【题型】解答题　【知识点】平面几何　【难度】easy
已知 $\odot O$ 的圆心在 $BC$ 上，$AC$、$AB$ 分别为 $\odot O$ 的切线，切点分别为C 、$D$, $\odot O$ 交 $BC$ 另一点 E。

(1) 求证：$DE \parallel AO$；

(2) 若 $AC=6$，$AB=10$，求 $DE$ 的长。
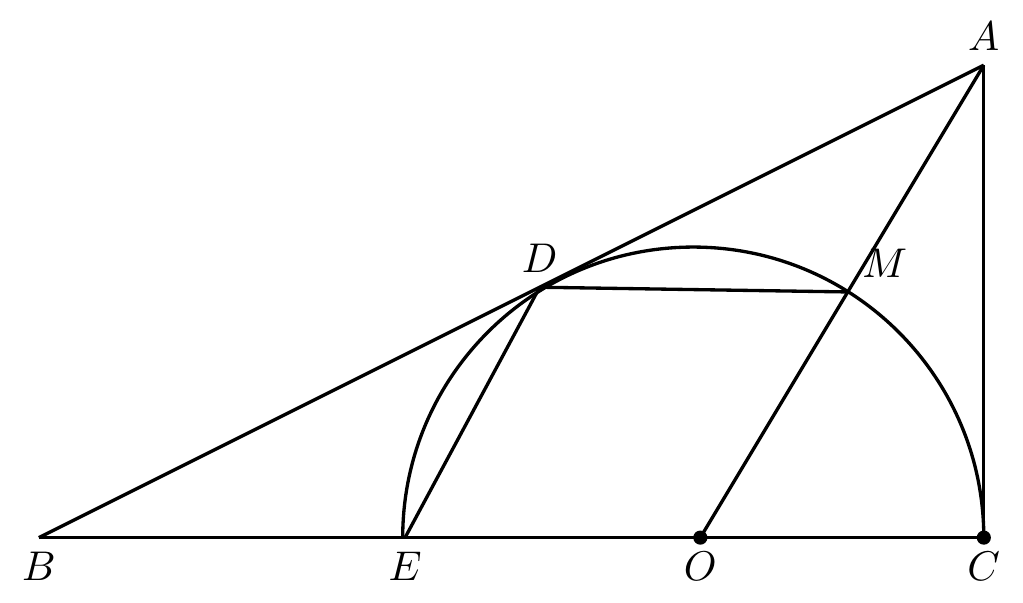
【解答】
(1) 证明：连接 $OD$，

$\because AC$、$AB$ 分别为 $\odot O$ 的切线，

$\therefore AC = AD$，$\angle OCA = \angle ODA = 90^\circ$，

在 $Rt\triangle OAC$ 和 $Rt\triangle OAD$ 中，

$\begin{cases}
OA = OA \\
AC = AD
\end{cases}$

$\therefore Rt\triangle OAC \cong Rt\triangle OAD$ (HL),

$\therefore \angle AOC = \angle AOD$,

$\because OD = OE$,

$\therefore \angle ODE = \angle OED$,

$\because \angle COD = \angle ODE + \angle OED$,

$\therefore \angle AOC = \angle OED$,

$\therefore DE \parallel AO$；

（2）解：在 $Rt\triangle ABC$ 中，

$\because AC = 6$，$AB = 10$，

$\therefore$ 由勾股定理，得 $BC = \sqrt{AB^2 - AC^2} = \sqrt{10^2 - 6^2} = 8$，

设 $OC = x$，则 $BO = BC - OC = 8 - x$，$BE = BC - CE = 8 - 2x$，

$\because AD = AC = 6$，$BA = 10$，

$\therefore BD = AB - AD = 10 - 6 = 4$，

由（1）知 $DE \parallel AO$，

$\therefore \frac{BE}{BO} = \frac{BD}{BA}$，

即 $\frac{8 - 2x}{8 - x} = \frac{4}{10}$，

解得 $x = 3$，

经检验，$x = 3$ 是原方程的解，

$\therefore OC = 3$，

在 $Rt\triangle AOC$ 中，

由勾股定理，得 $OA = \sqrt{OC^2 + AC^2} = \sqrt{3^2 + 6^2} = 3\sqrt{5}$，

$\because DE \parallel AO$，

$\therefore \triangle BDE \sim \triangle BAO$，

$\therefore \frac{DE}{OA} = \frac{BD}{BA}$，

即 $\frac{DE}{3\sqrt{5}} = \frac{4}{10}$，

解得 $DE = \frac{6\sqrt{5}}{5}$。
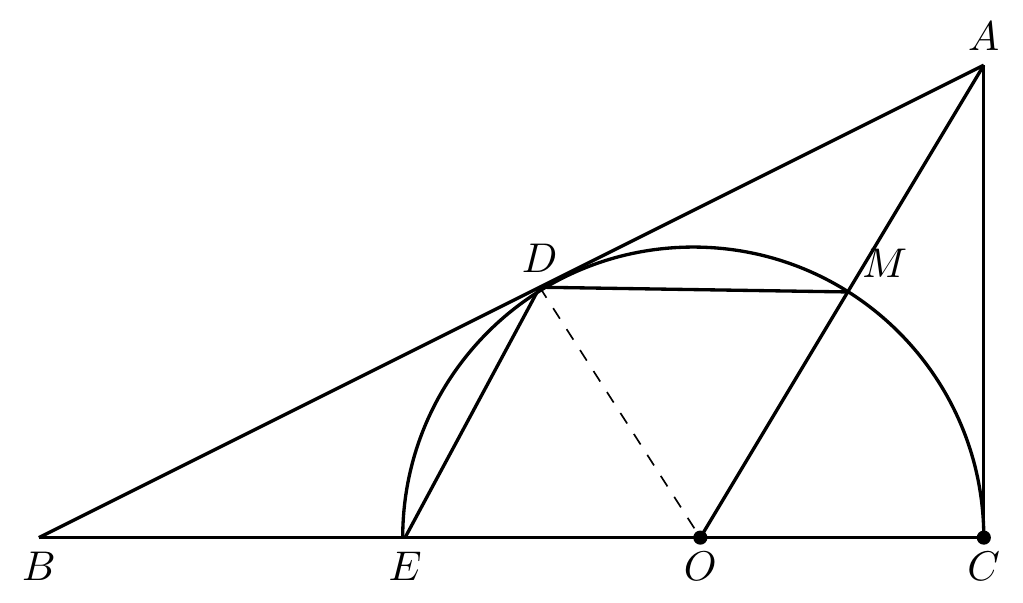